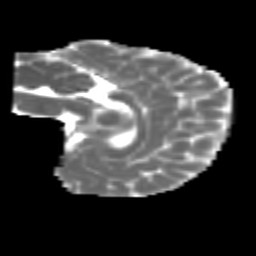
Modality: MD
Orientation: sagittal
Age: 7
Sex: male
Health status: healthy